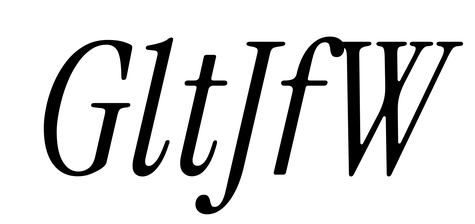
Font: InstrumentSerif-Italic